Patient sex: M
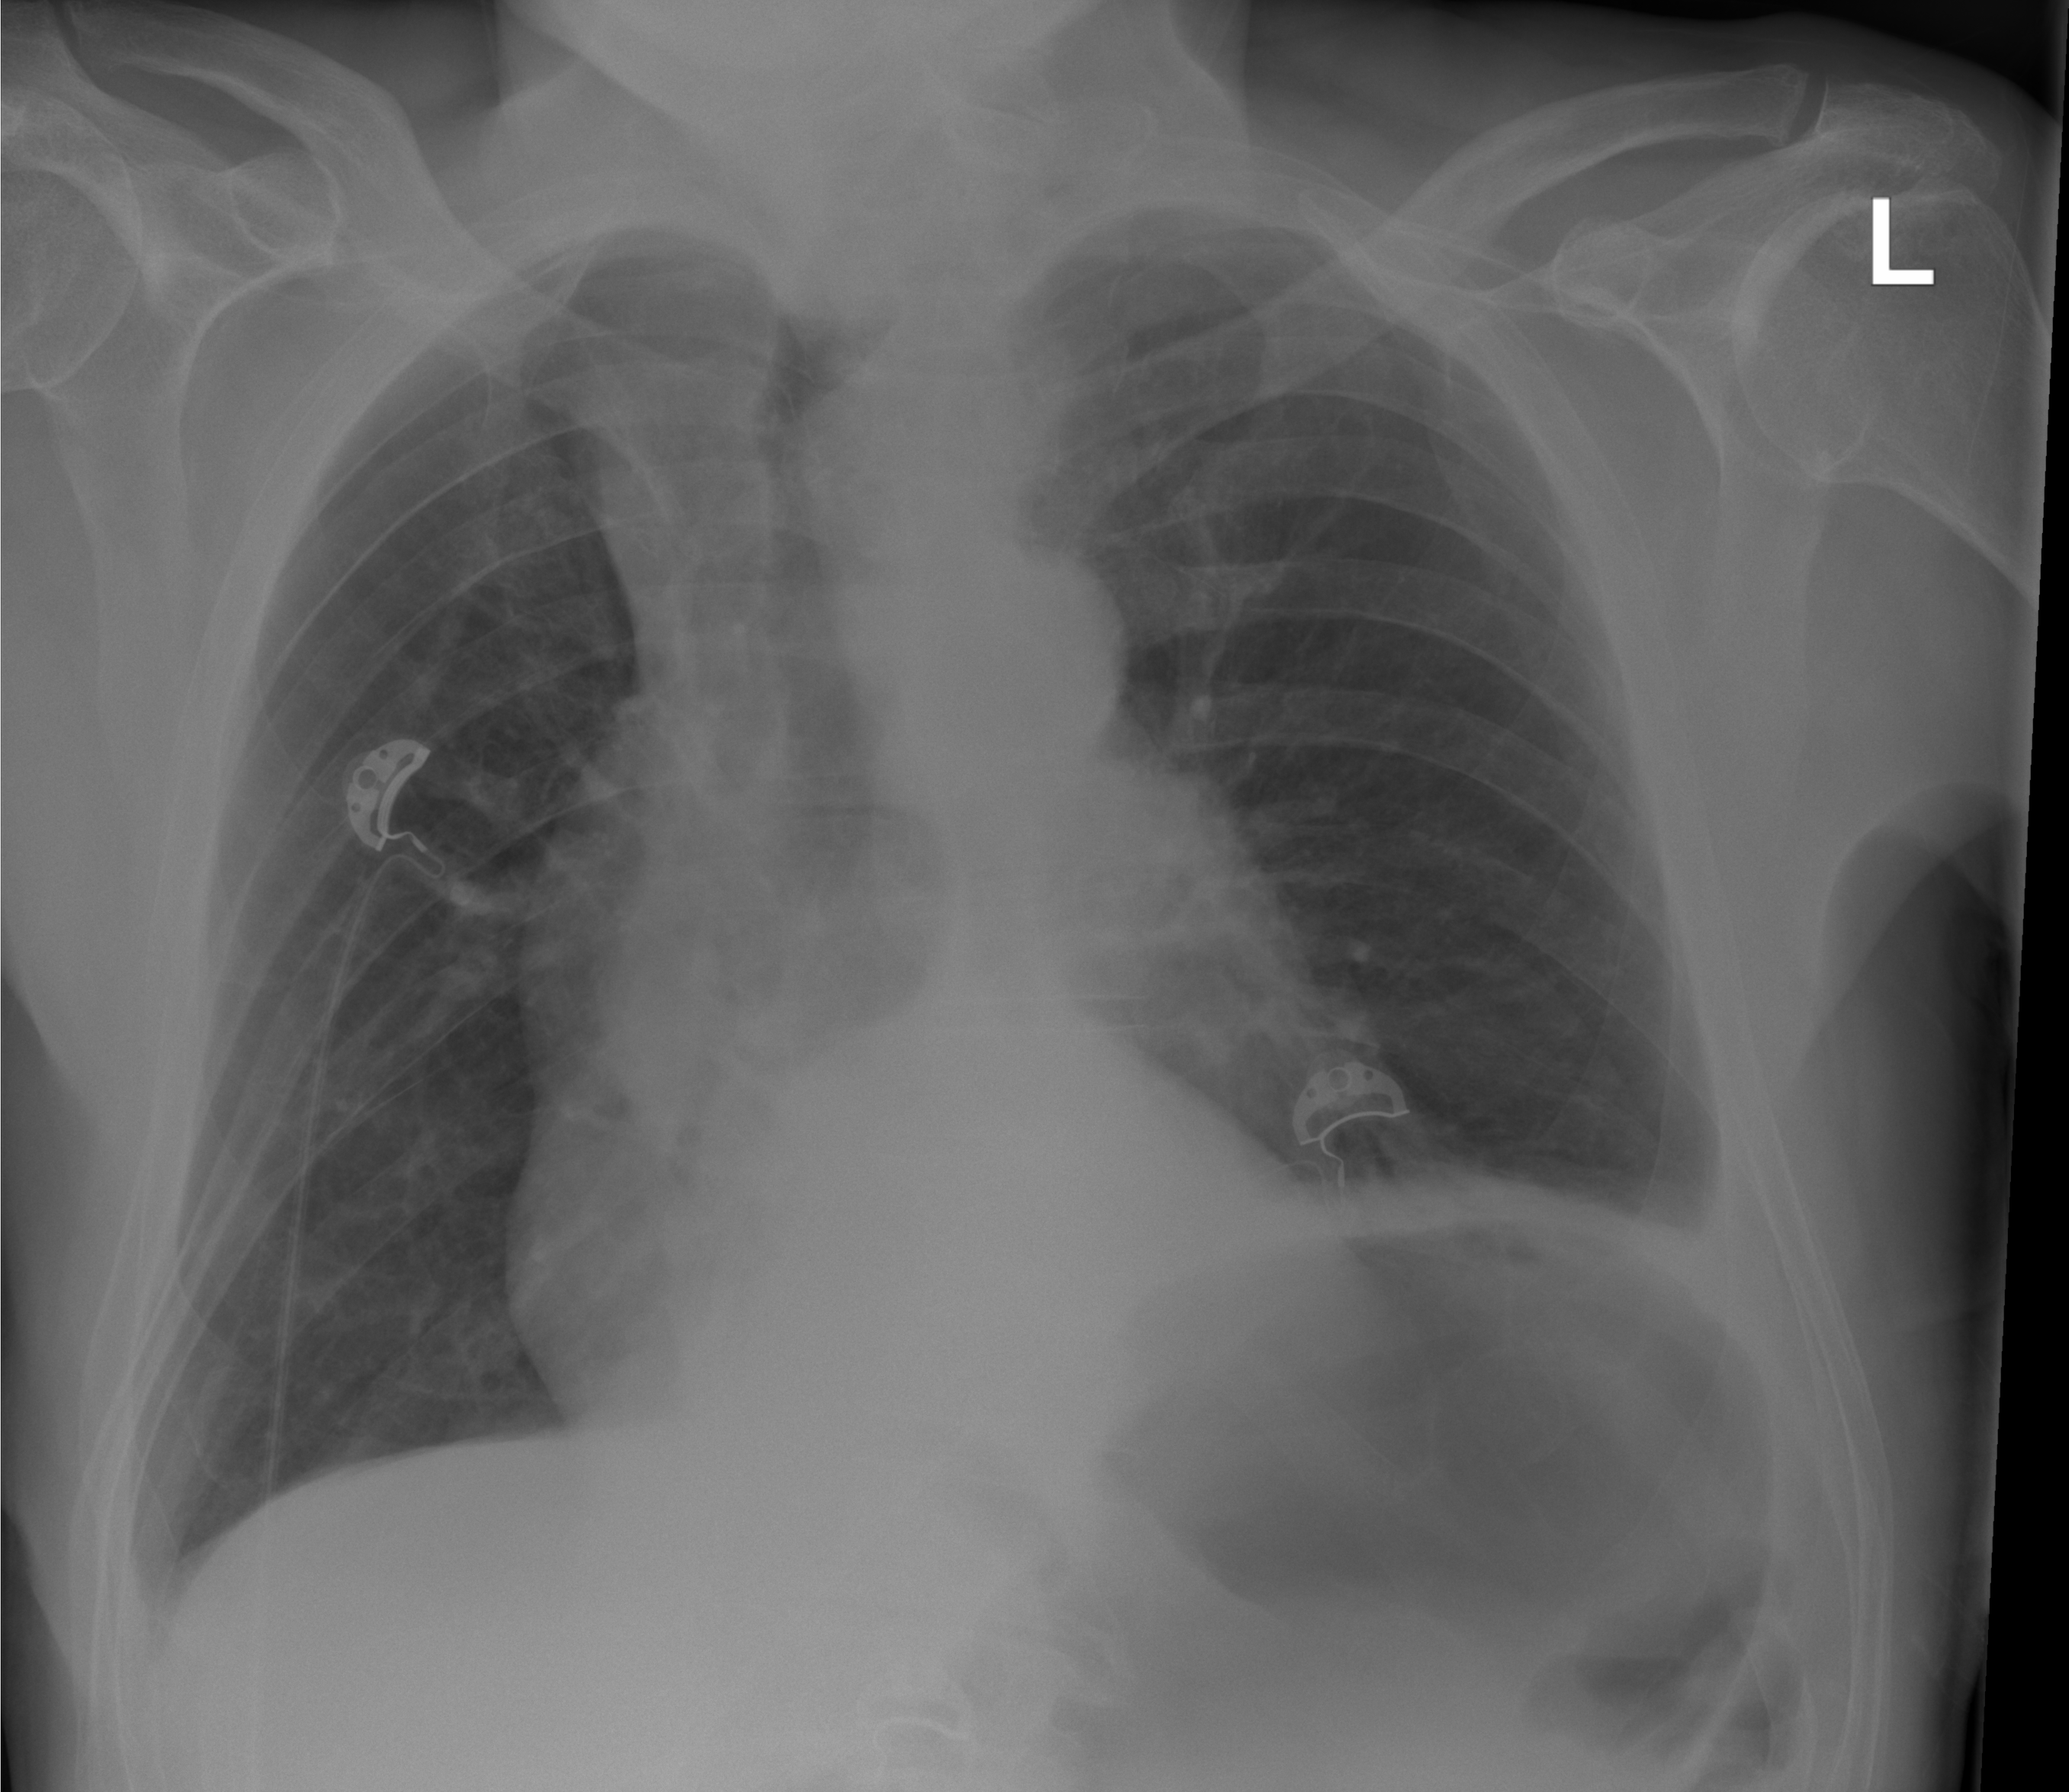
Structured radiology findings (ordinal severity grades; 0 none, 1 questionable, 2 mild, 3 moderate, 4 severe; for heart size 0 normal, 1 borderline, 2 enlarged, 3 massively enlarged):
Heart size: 0
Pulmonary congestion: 0
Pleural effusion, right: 0
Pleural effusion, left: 2
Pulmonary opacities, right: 0
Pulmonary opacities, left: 0
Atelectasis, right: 0
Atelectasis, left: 1